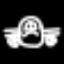
Label: airplane